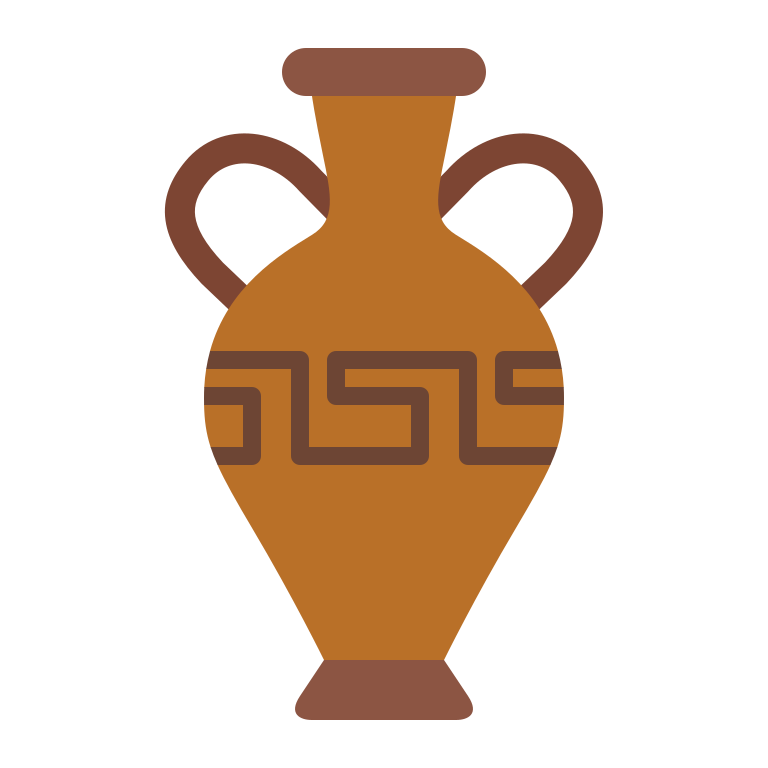
amphora flat